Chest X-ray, PA view. Patient: 43 years old, sex M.
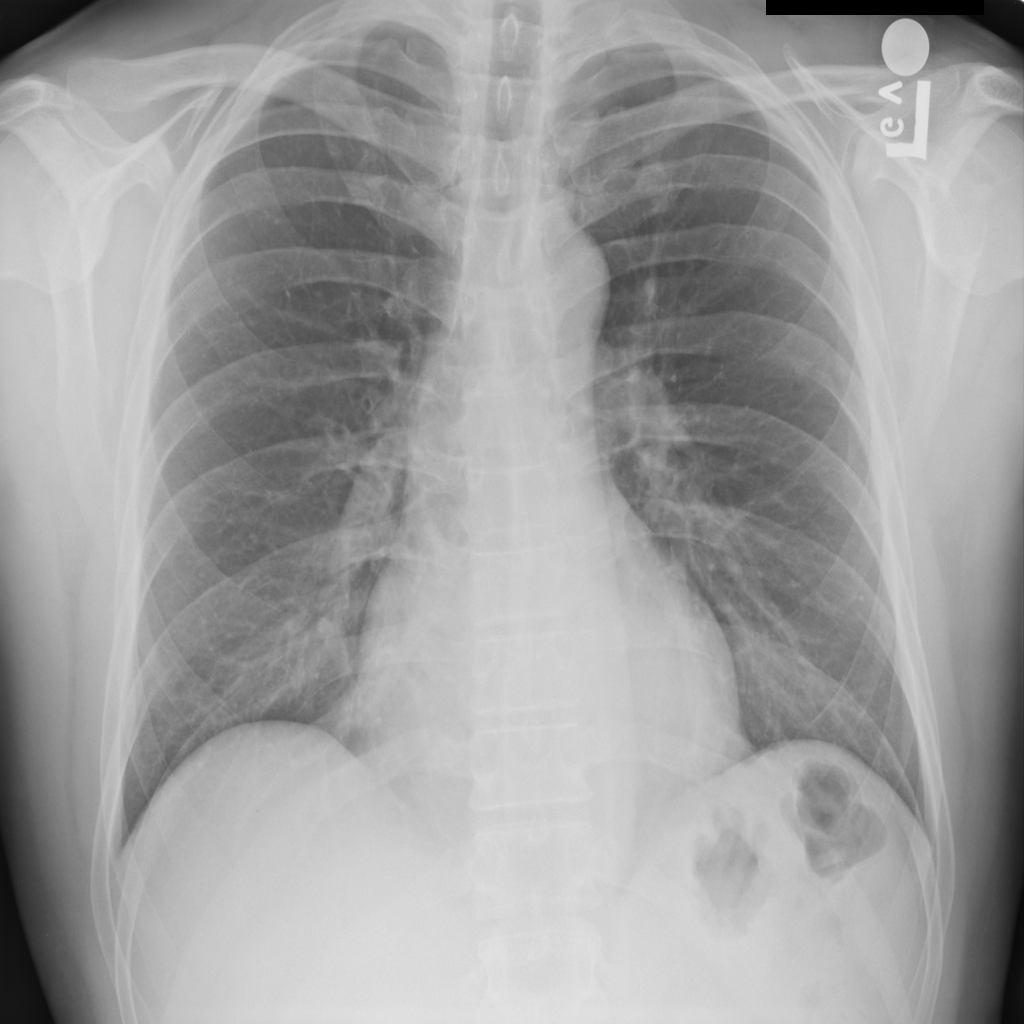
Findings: No Finding